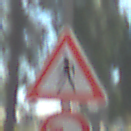
Verkehrszeichen: FussgaengerRechts
Zusatzzeichen unten: UeberholverbotKraftfahrzeuge
Umgebung: Outdoor, Special
Tageszeit: Midday
Wetter: PartlyCloudy
Licht: Natural
Jahreszeit: NotSpecified
Kontrast: HighContrast